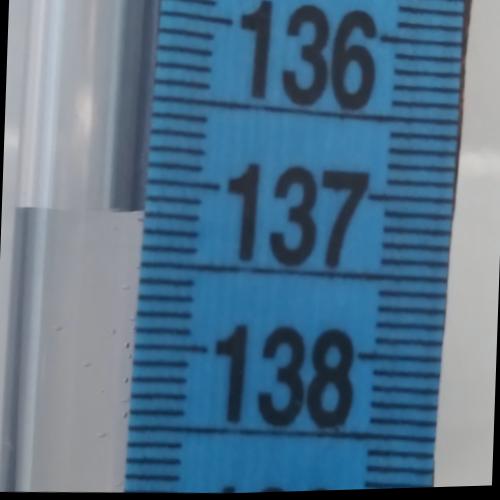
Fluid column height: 137.2 cm